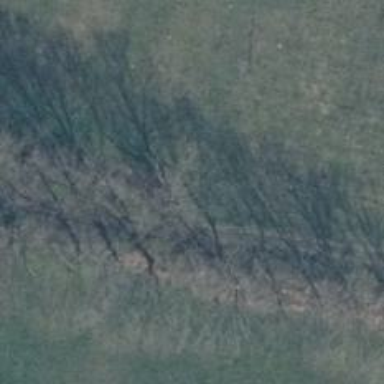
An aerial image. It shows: Row of trees in natural setting.